Question: I'm creating a drag and drop system with jQuery, it's working perfectly, but i need to make just a specific region of the element a "trigger" for the drag...
This is my draggable element, I need to make the red area the trigger, any idea of how to do this?

Here is a pen: <URL>
HTML
'''
<div id="groupItems1" class="list-item">
<div class="single-list-item">
<div class="trigger"></div>
<div class="title">Header</div>
</div>
<div class="single-list-item">
<div class="trigger"></div>
<div class="title">Formulario de contato</div>
</div>
<div class="single-list-item">
<div class="trigger"></div>
<div class="title">Fotter</div>
</div>
</div>
<ul id="groupItems2" class="itemsList">
<li>fdsfdsfds</li>
<li>fdsfdsfds</li>
<li>fdsfdsfds</li>
<li>fdsfdsfds</li>
<li>fdsfdsfds</li>
</ul>
'''
jQuery
'''
$("#groupItems2").sortable({
revert: true,
stop: function(event, ui) {
if(!ui.item.data('tag') && !ui.item.data('handle')) {
ui.item.data('tag', true);
ui.item.fadeTo(400, 0.1);
}
}
});
$("#groupItems1").find(".single-list-item").draggable({
connectToSortable: '#groupItems2',
helper: 'clone',
revert: 'invalid'
});
$("ul, li").disableSelection();
'''
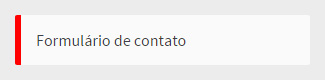
Answer: You can use the 'handle' property of 'draggable' to achieve this:
'''
$("#groupItems1").find(".single-list-item").draggable({
connectToSortable: '#groupItems2',
helper: 'clone',
revert: 'invalid',
handle: '.trigger'
});
'''
<URL>